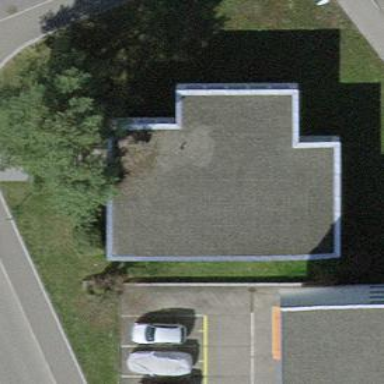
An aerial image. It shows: Building with flat roof.